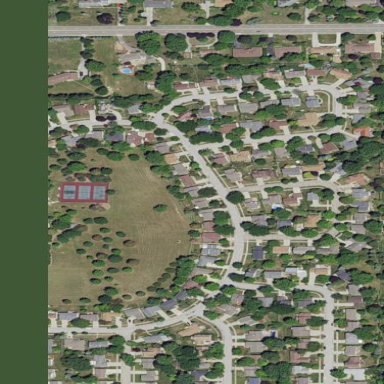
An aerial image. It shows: Residential area in neighborhood consisting of single-family homes.